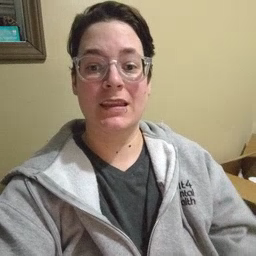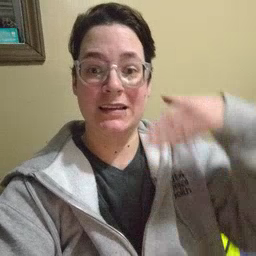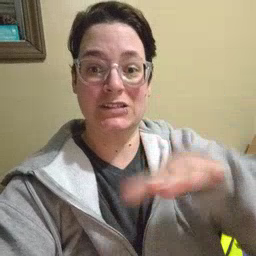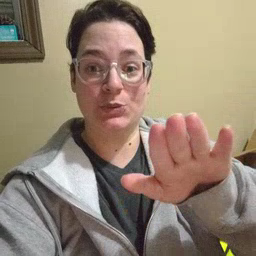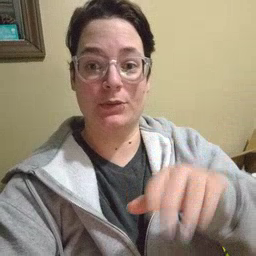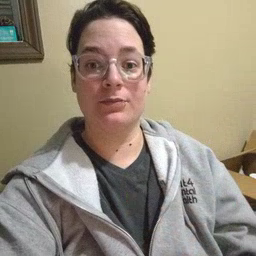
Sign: into